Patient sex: M
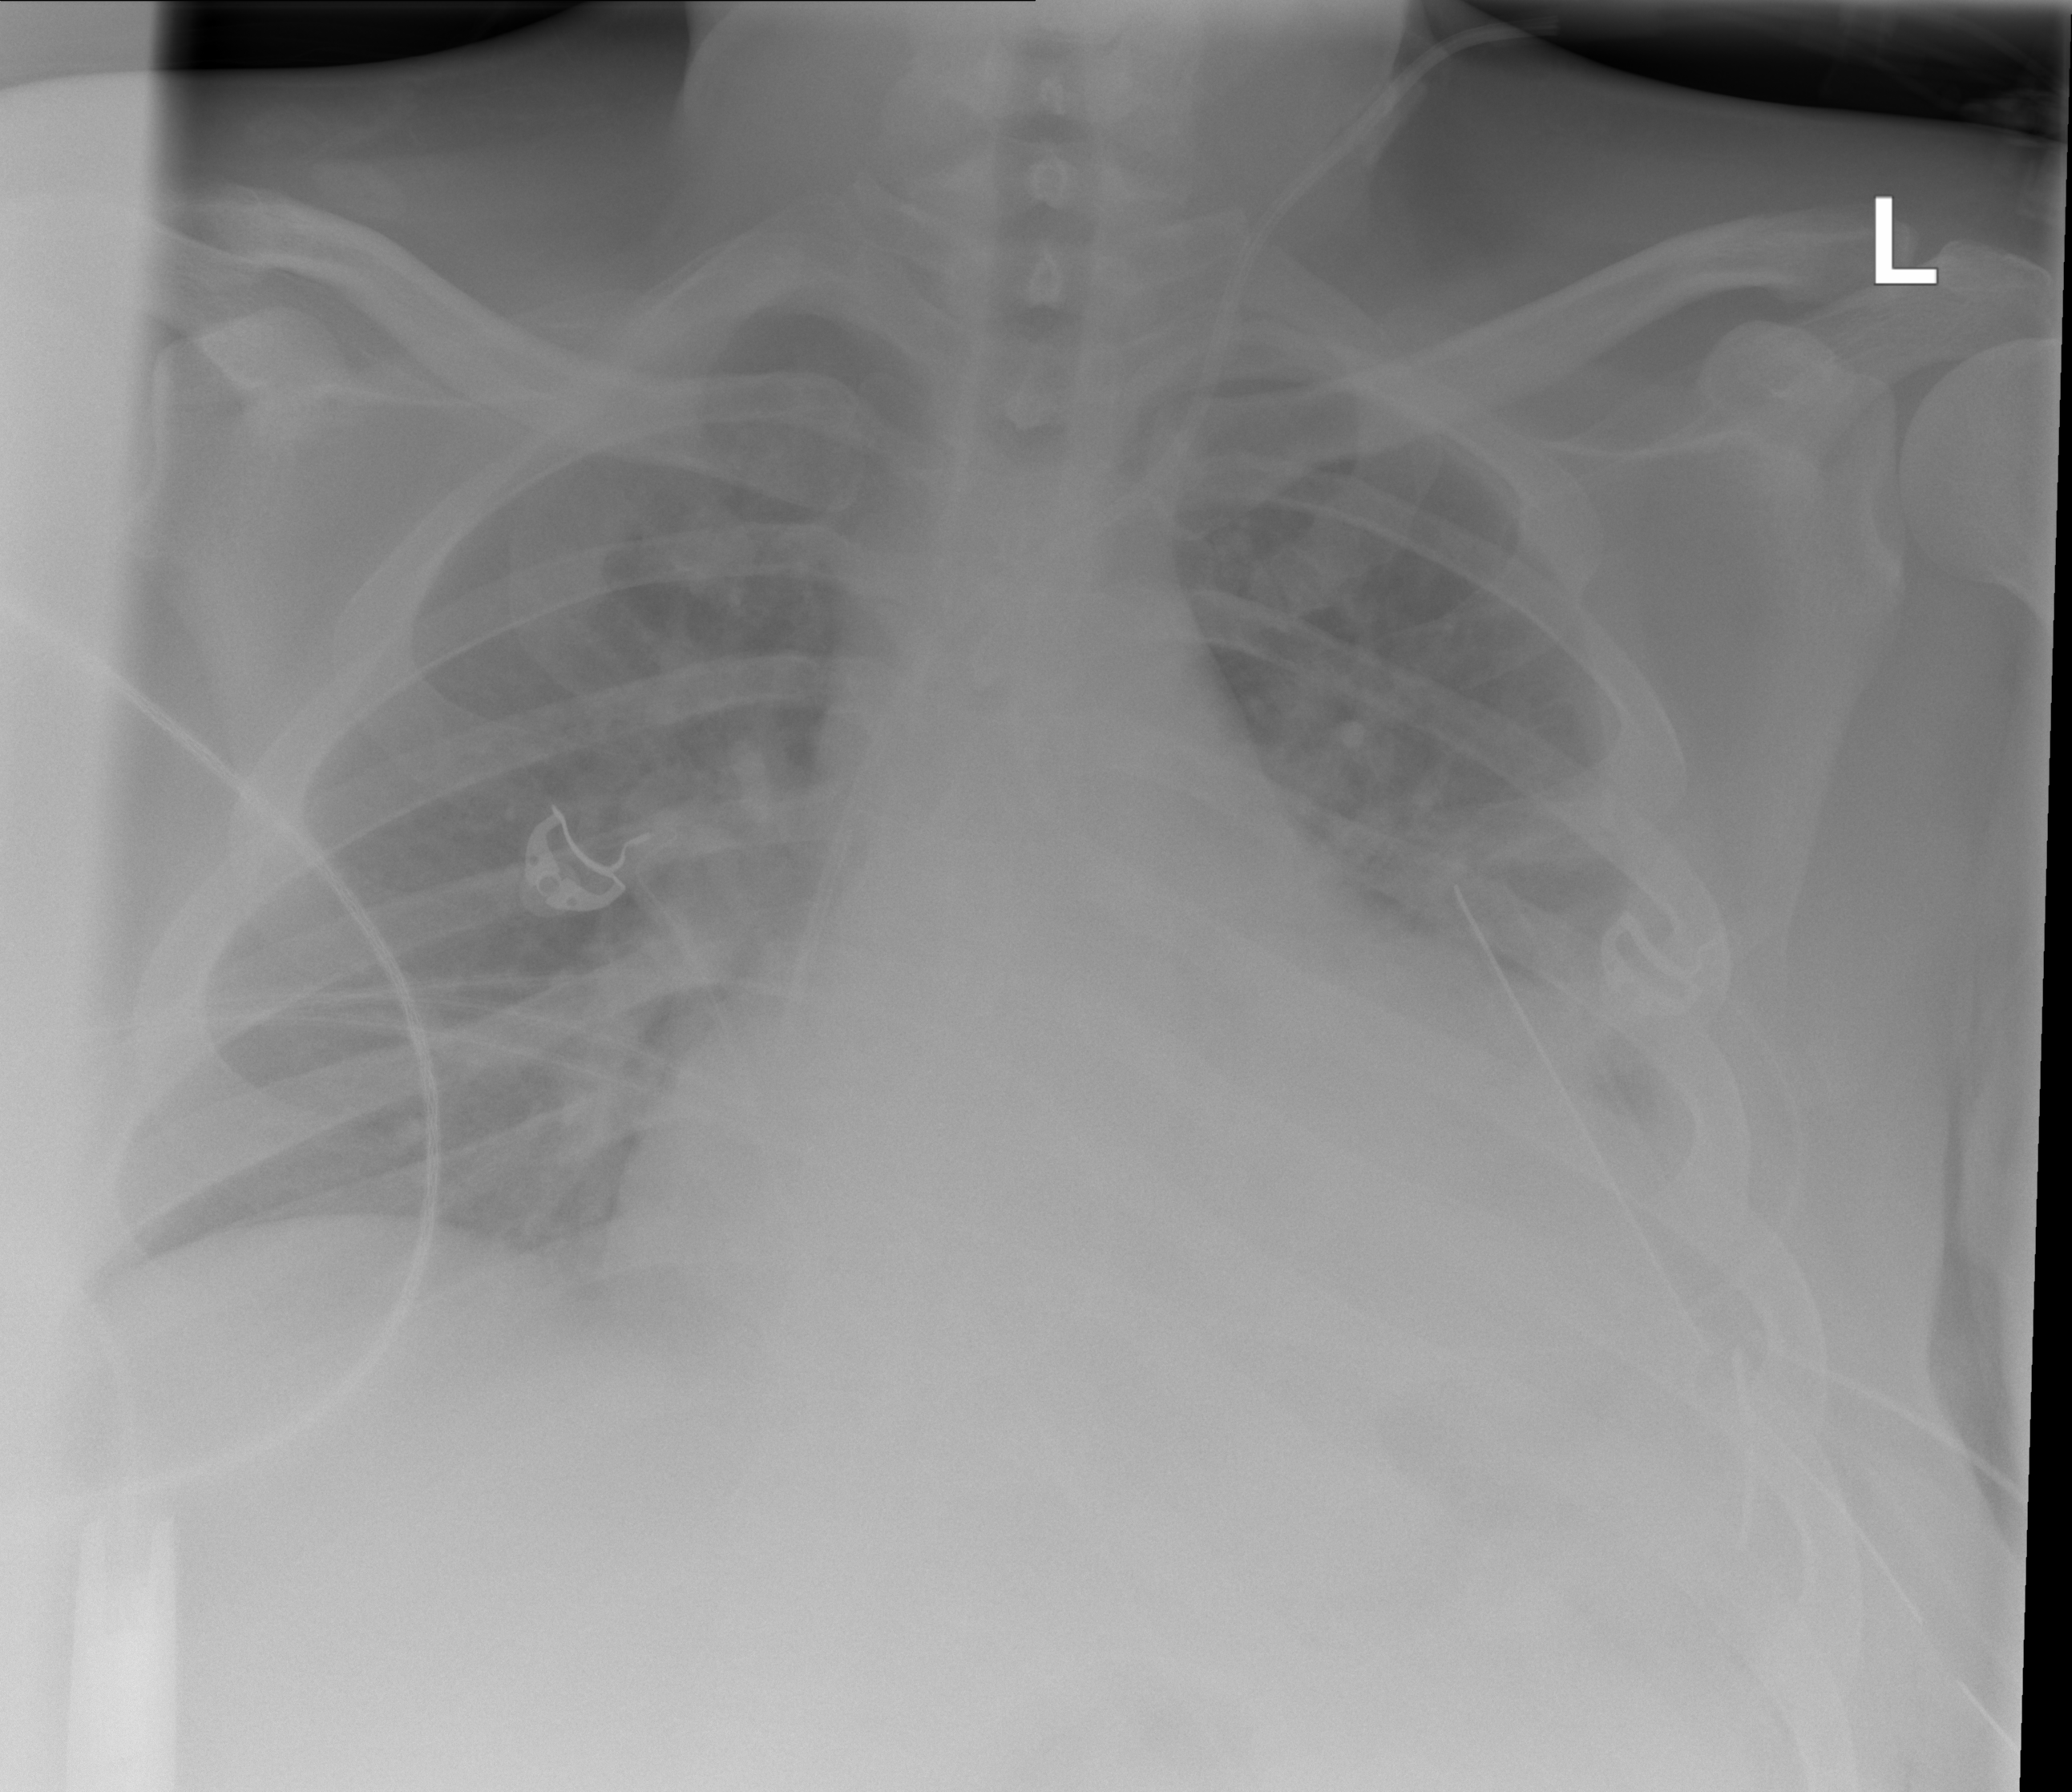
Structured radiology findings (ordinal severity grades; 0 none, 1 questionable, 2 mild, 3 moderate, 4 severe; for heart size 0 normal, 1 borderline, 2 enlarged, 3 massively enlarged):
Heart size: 3
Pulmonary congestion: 2
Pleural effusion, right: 0
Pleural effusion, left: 3
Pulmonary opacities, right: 1
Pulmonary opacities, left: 1
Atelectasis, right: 0
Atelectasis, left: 2